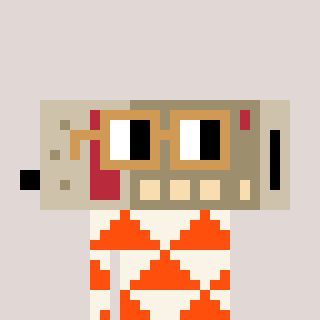
a pixel art character with square brown glasses, a cordless phone-shaped head and a orange-colored body on a warm background